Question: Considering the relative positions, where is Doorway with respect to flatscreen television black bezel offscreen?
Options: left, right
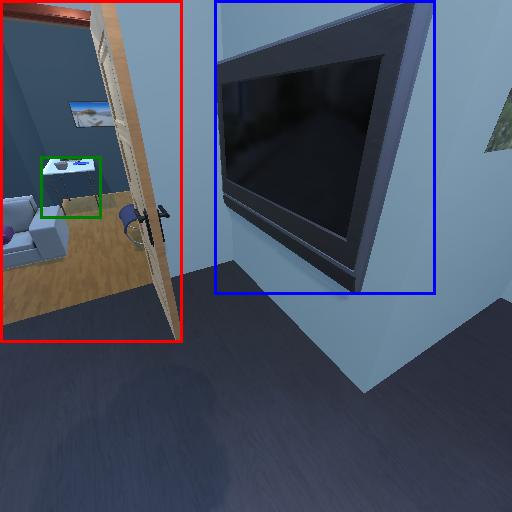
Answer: left